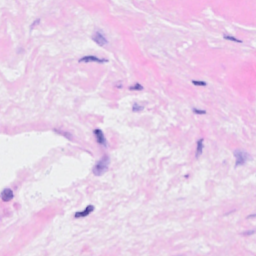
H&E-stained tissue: Breast